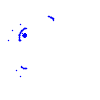
Particle: electron